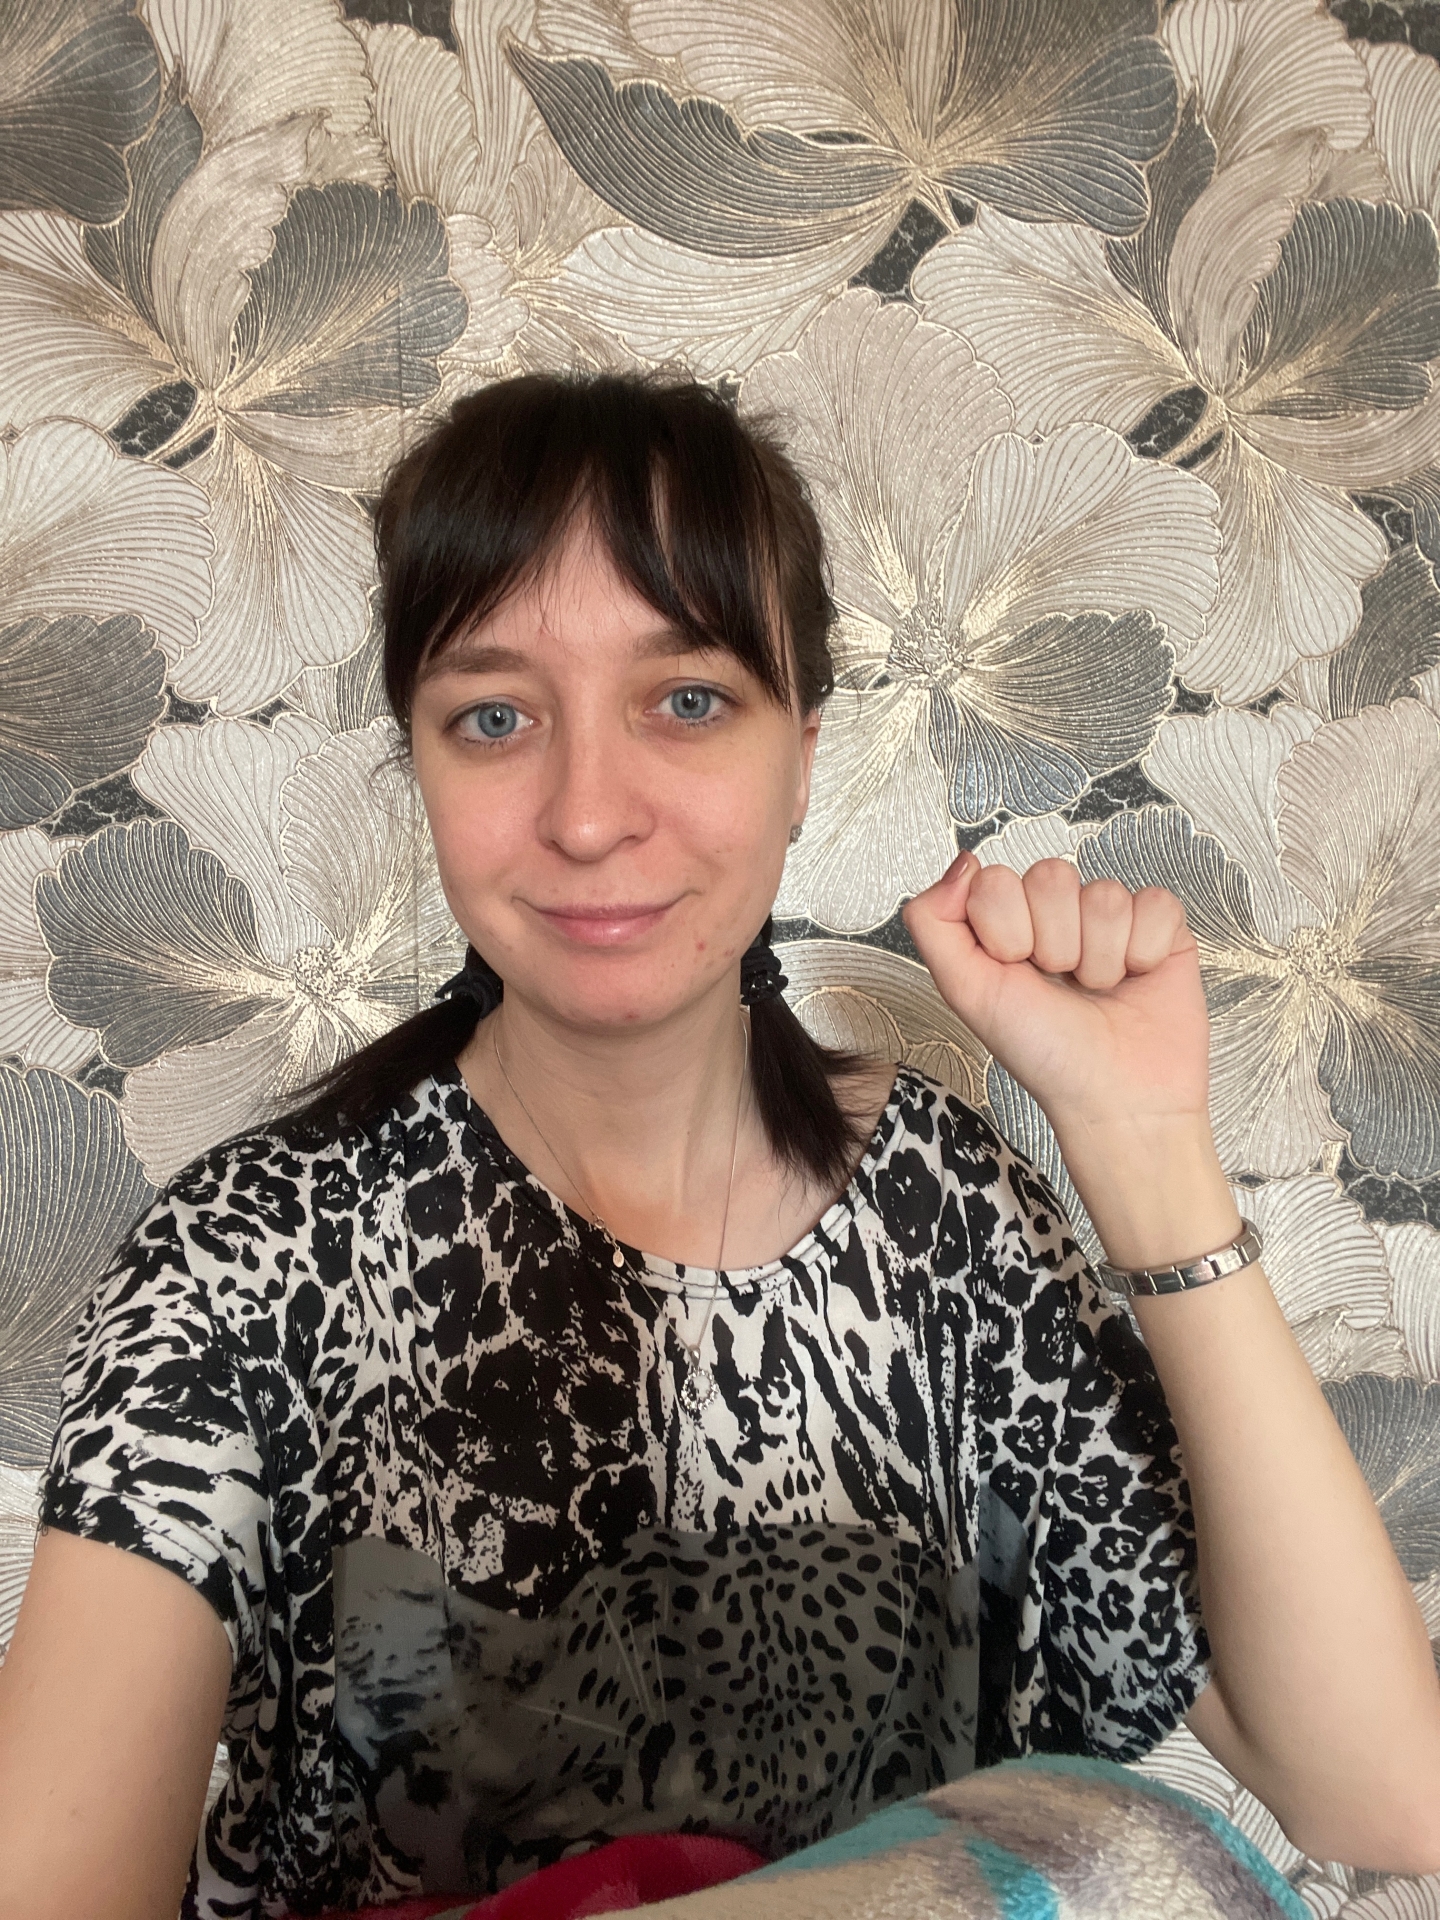
Label: clear